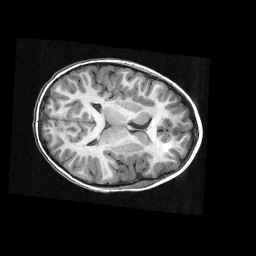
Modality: T1w
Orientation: axial
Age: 9
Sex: male
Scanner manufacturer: siemens
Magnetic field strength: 3 T
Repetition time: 2.3 s
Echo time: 0.00336 s